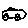
Label: car